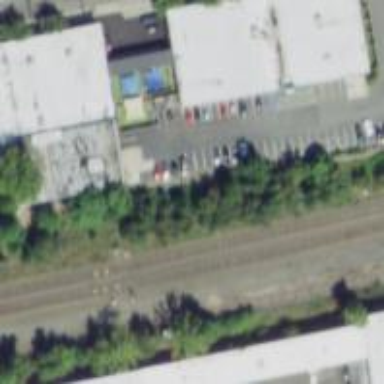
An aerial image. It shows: Abandoned railway.